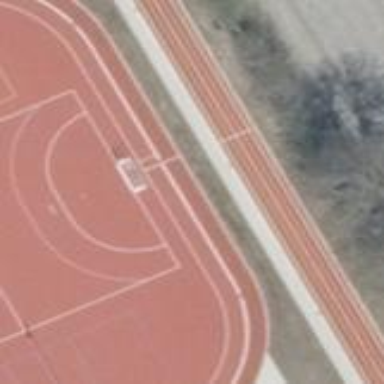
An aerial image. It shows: Track located within leisure land area.